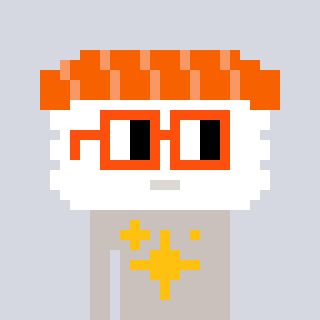
a pixel art character with square orange glasses, a nigiri-shaped head and a foggrey-colored body on a cool background